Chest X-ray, AP view. Patient: 21 years old, sex M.
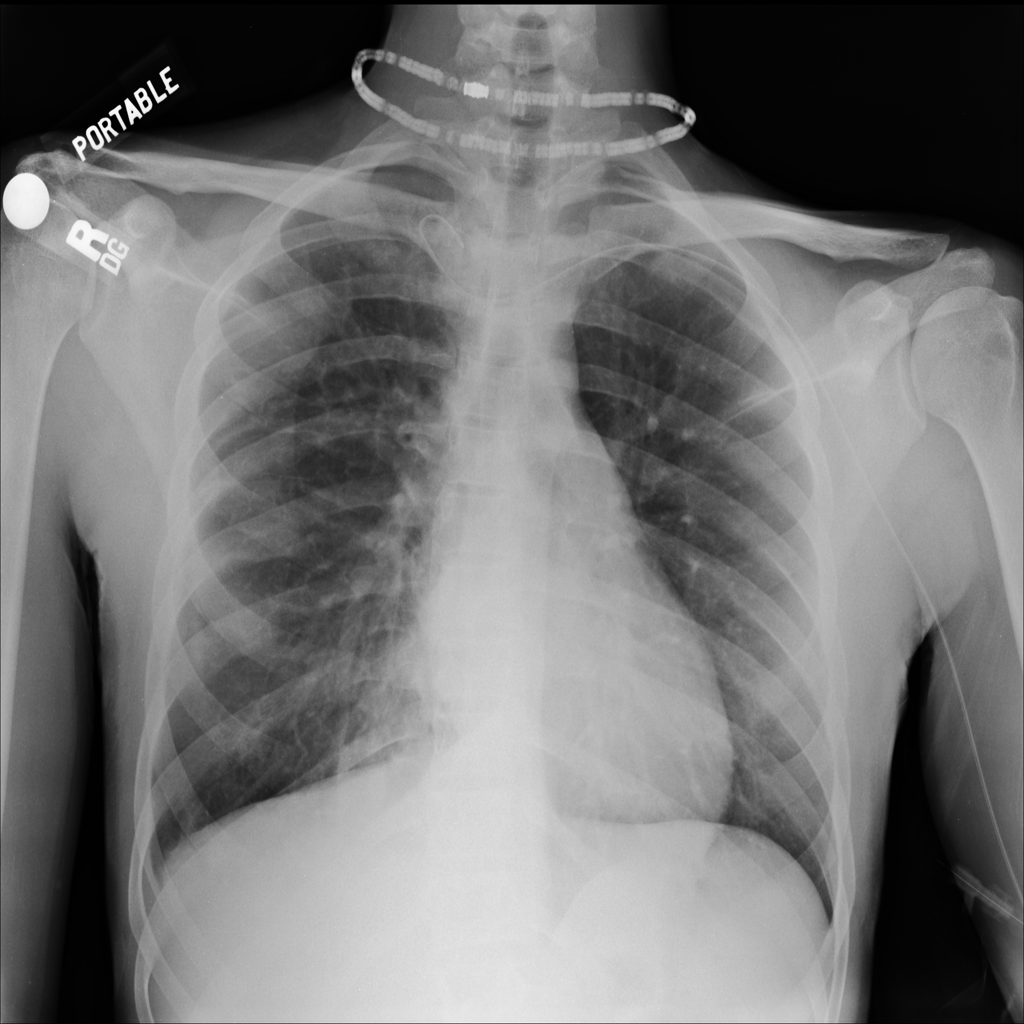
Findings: No Finding